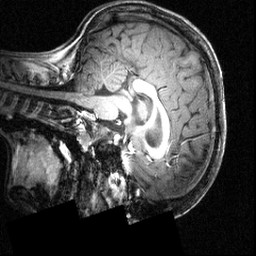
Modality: T1w
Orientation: sagittal
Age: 12
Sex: male
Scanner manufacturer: siemens
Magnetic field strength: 3.951 T
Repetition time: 1.5 s
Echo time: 0.00335 s